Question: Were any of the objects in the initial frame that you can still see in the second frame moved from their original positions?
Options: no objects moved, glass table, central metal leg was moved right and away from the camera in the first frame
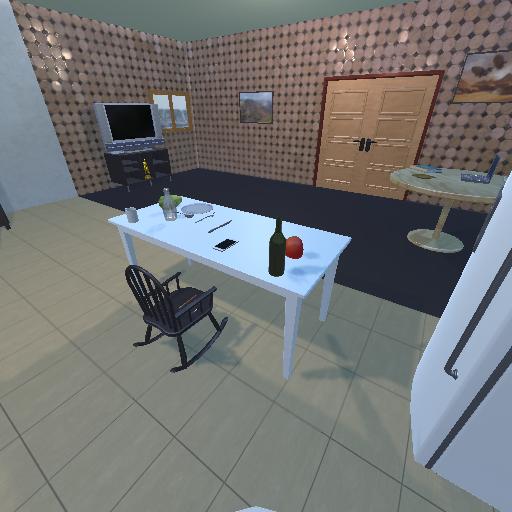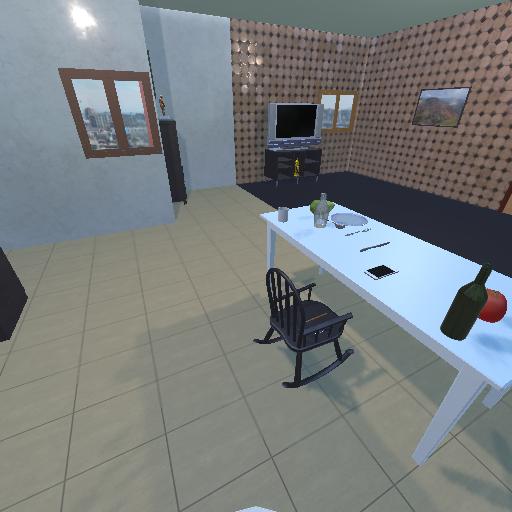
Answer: no objects moved